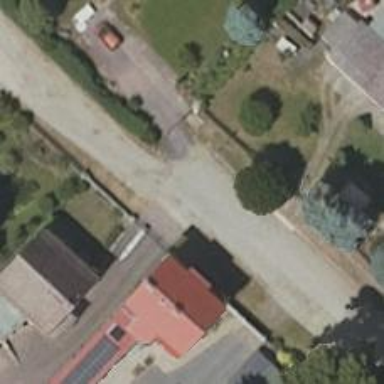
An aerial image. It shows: Residential road.